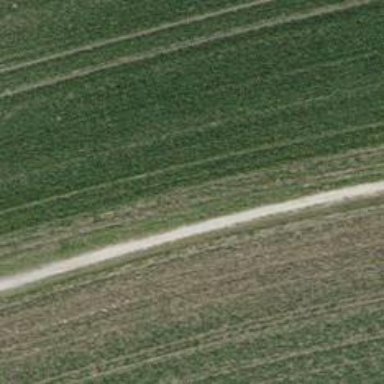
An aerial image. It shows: Path with grade2 tracktype.